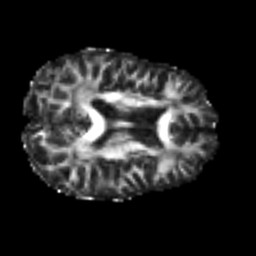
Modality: FA
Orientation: axial
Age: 40
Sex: female
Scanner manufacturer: siemens
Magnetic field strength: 3 T
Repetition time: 4.987 s
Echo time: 0.0792 s